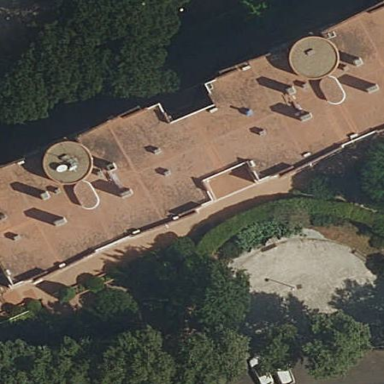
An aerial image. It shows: Residential building.